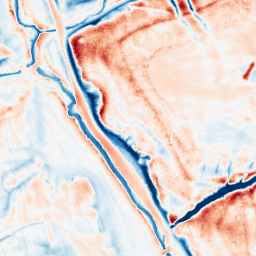
Category: classical
Decomposition family: uniform
Decomposition parameters: size: 20
Upsampling method: sinc_hamming
Upsampling parameters: scale: 2
kernel_size: 16
Upsampling scale: 2